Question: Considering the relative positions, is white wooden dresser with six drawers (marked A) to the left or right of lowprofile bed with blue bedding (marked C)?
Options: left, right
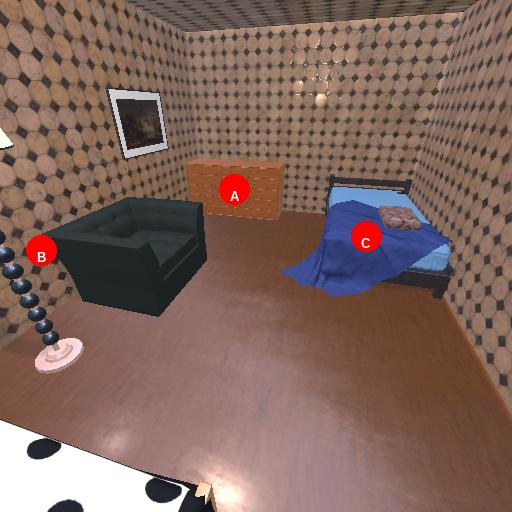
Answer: left